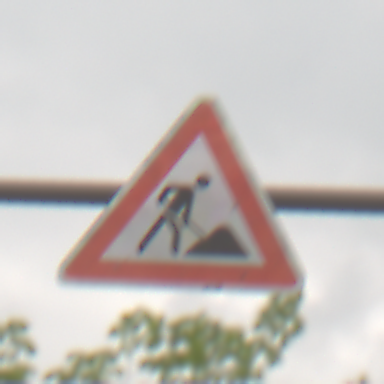
Verkehrszeichen: Arbeitsstelle
Umgebung: Outdoor, Nature
Tageszeit: MorningAfternoon
Wetter: Overcast
Licht: Natural
Jahreszeit: NotSpecified
Kontrast: LowContrast